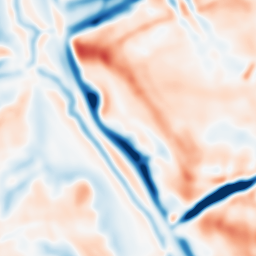
Category: multiscale
Decomposition family: dog
Decomposition parameters: sigma_low: 3
sigma_high: 10
Upsampling method: quadratic
Upsampling parameters: scale: 2
Upsampling scale: 2